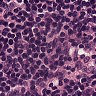
Metastatic tissue present: no